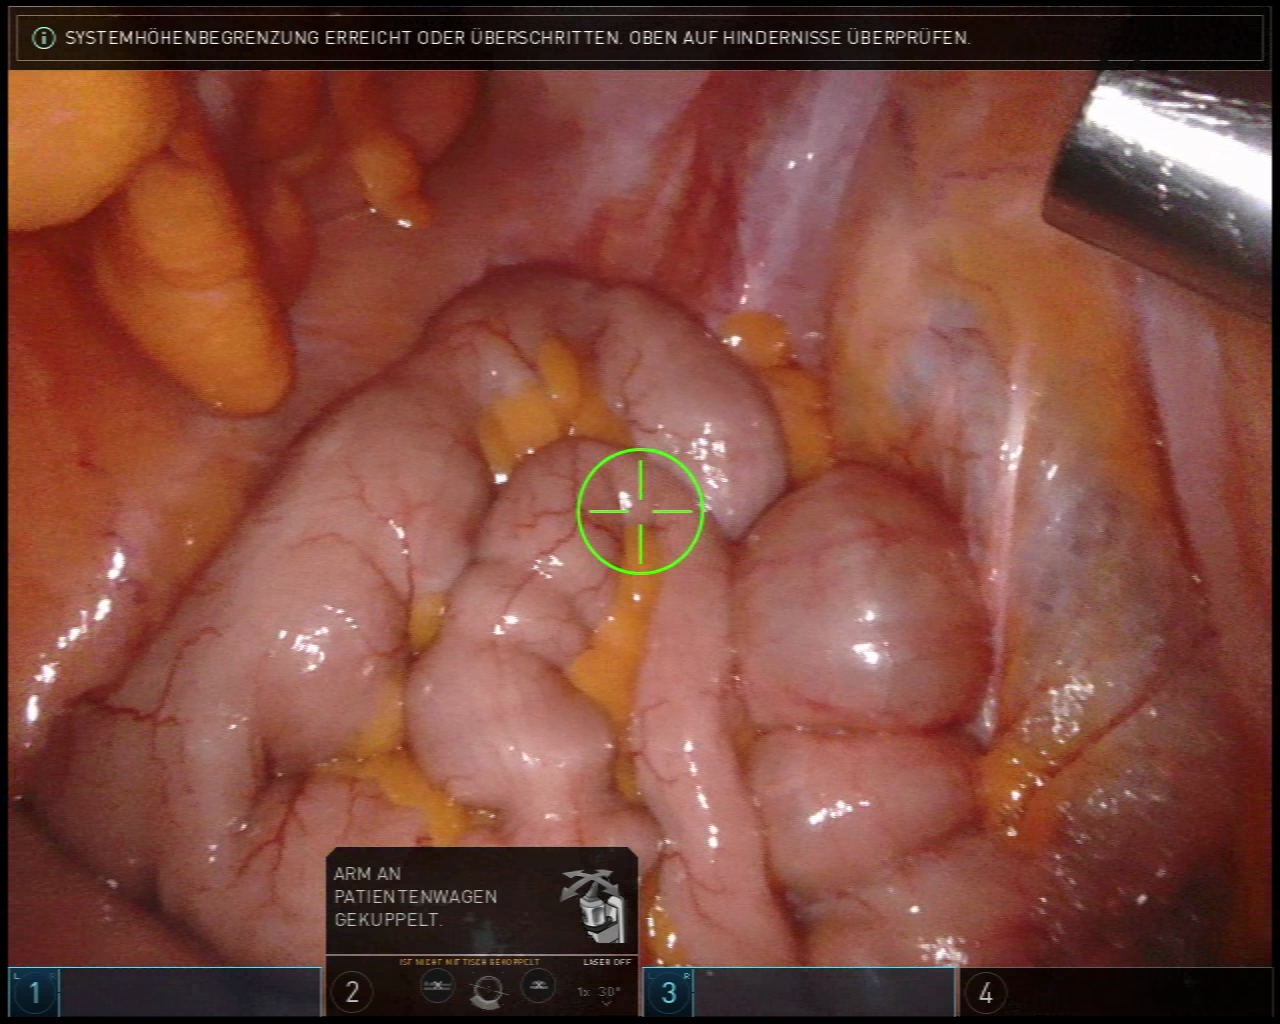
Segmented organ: small_intestine
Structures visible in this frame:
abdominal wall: yes
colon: no
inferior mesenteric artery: no
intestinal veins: no
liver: no
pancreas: no
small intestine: yes
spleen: no
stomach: no
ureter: no
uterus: no
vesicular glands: no